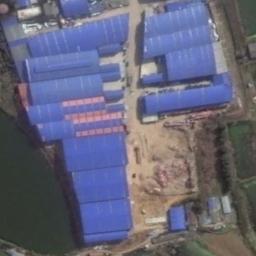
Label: industrial_area